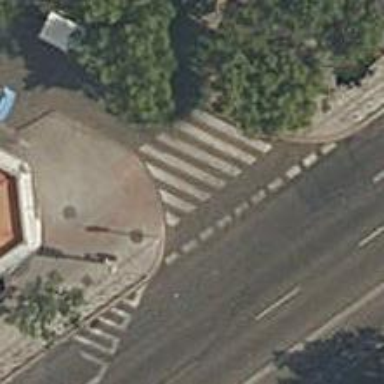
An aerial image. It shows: Marked road crossing.